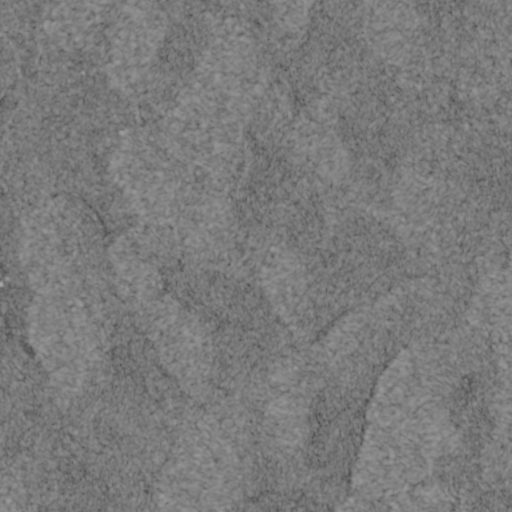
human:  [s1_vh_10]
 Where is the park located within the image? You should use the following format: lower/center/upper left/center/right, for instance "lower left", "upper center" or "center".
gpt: The park is located in the center right of the image.
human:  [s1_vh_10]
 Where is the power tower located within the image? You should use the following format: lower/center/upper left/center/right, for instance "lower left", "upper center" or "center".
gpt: There is no power tower in the image.

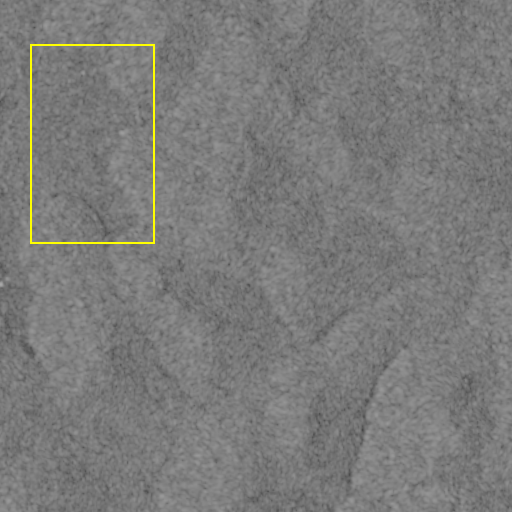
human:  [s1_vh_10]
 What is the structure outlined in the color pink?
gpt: There is no pink outline.
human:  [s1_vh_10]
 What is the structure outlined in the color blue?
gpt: There is no structure outlined in blue.